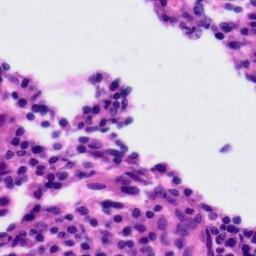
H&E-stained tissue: Tonsil